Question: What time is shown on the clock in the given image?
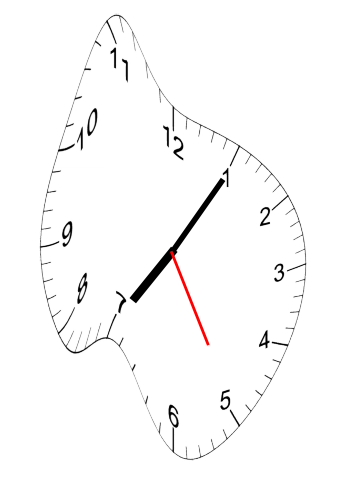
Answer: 07:05:25